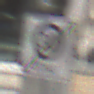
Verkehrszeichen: EndeZone30
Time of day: Midday
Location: Outdoor (Urban)
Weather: Overcast
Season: NotSpecified
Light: Natural